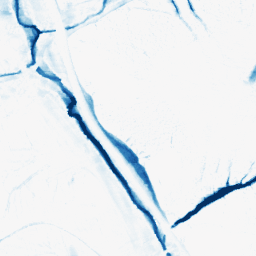
Category: morphological
Decomposition family: morphological_ellipse
Decomposition parameters: operation: closing
width: 10
height: 20
Upsampling method: quadratic
Upsampling parameters: scale: 4
Upsampling scale: 4